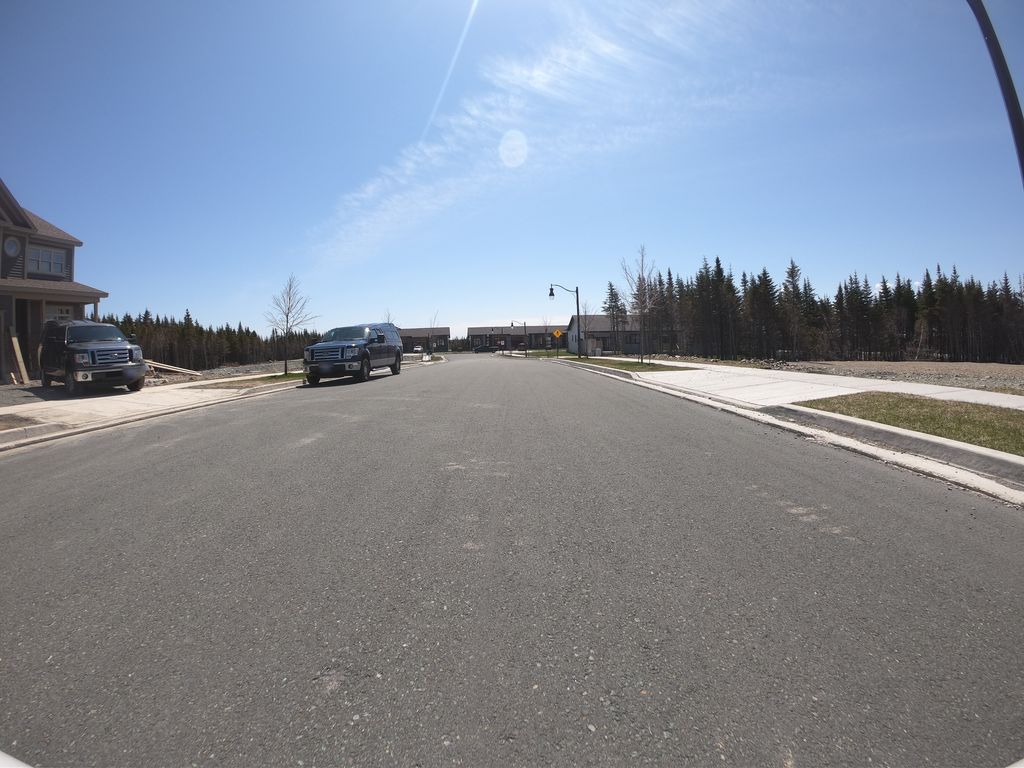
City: st_johns